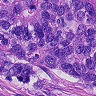
Metastatic tissue present: yes